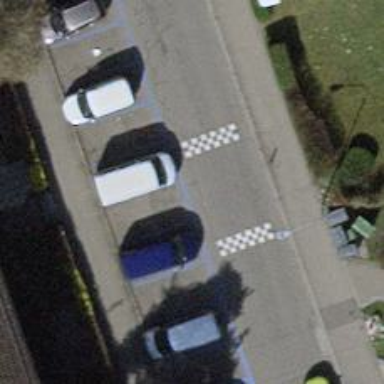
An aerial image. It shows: Traffic calming cushion.